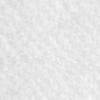
Label: no_change